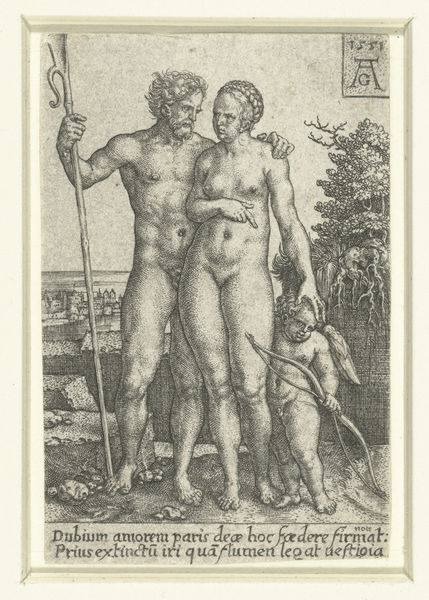
Titel: Paris, Oenone en Cupido
Künstler: Heinrich Aldegrever
Standort: Amsterdam
Institution: Rijksmuseum
Schlagwörter: akt, baum, flügel, körper, mann, nackt, stadt, frau, paris, zeichnung, häuser, renaissance, wald, stock, engel, putto, brüste, schrift, liebe, bogen, stab, grafik, graphik, adam, eva, penis, druck, stich, kopie, venus, dürer, amor, mars, pfeil, adam und eva, cupido, armor, latein, albrecht dürer, a g, monogramm ag, druckb